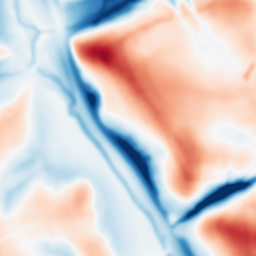
Category: multiscale
Decomposition family: dog_multiscale
Decomposition parameters: sigma_ratio: 1.6
n_scales: 5
base_sigma: 2
Upsampling method: linear_exact
Upsampling parameters: scale: 2
Upsampling scale: 2